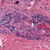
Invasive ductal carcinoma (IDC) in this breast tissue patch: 0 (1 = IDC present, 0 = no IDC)